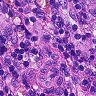
Metastatic tissue present: no